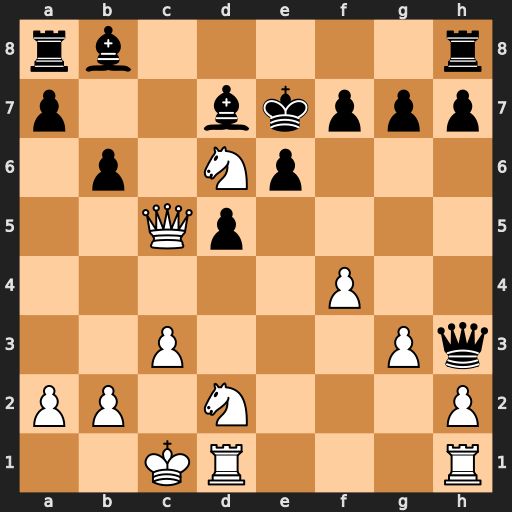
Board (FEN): rb5r/p2bkppp/1p1Np3/2Qp4/5P2/2P3Pq/PP1N3P/2KR3R
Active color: w
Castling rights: -
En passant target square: -
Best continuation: Nf5+ Kd8 Qe7+